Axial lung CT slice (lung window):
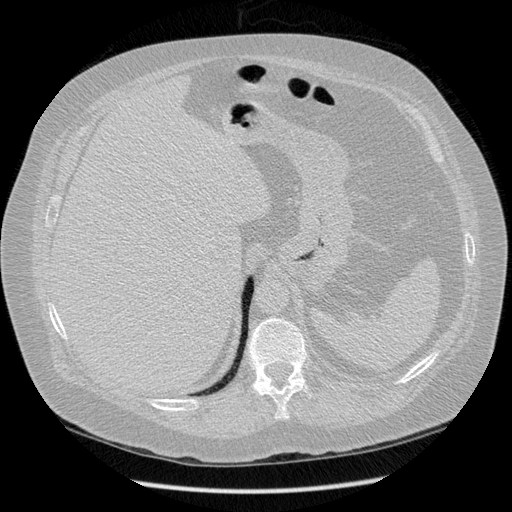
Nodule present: no